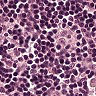
Metastatic tissue present: no